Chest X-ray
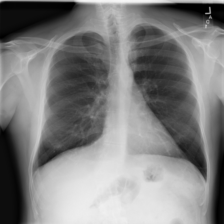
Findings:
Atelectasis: negative
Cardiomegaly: negative
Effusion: negative
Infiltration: negative
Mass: negative
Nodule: negative
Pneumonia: negative
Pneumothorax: negative
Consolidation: positive
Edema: negative
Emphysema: negative
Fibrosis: negative
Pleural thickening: negative
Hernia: negative